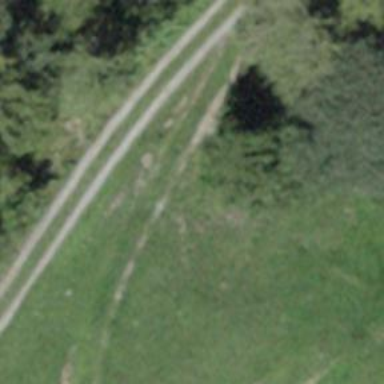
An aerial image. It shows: Track with very rough surface.